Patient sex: F
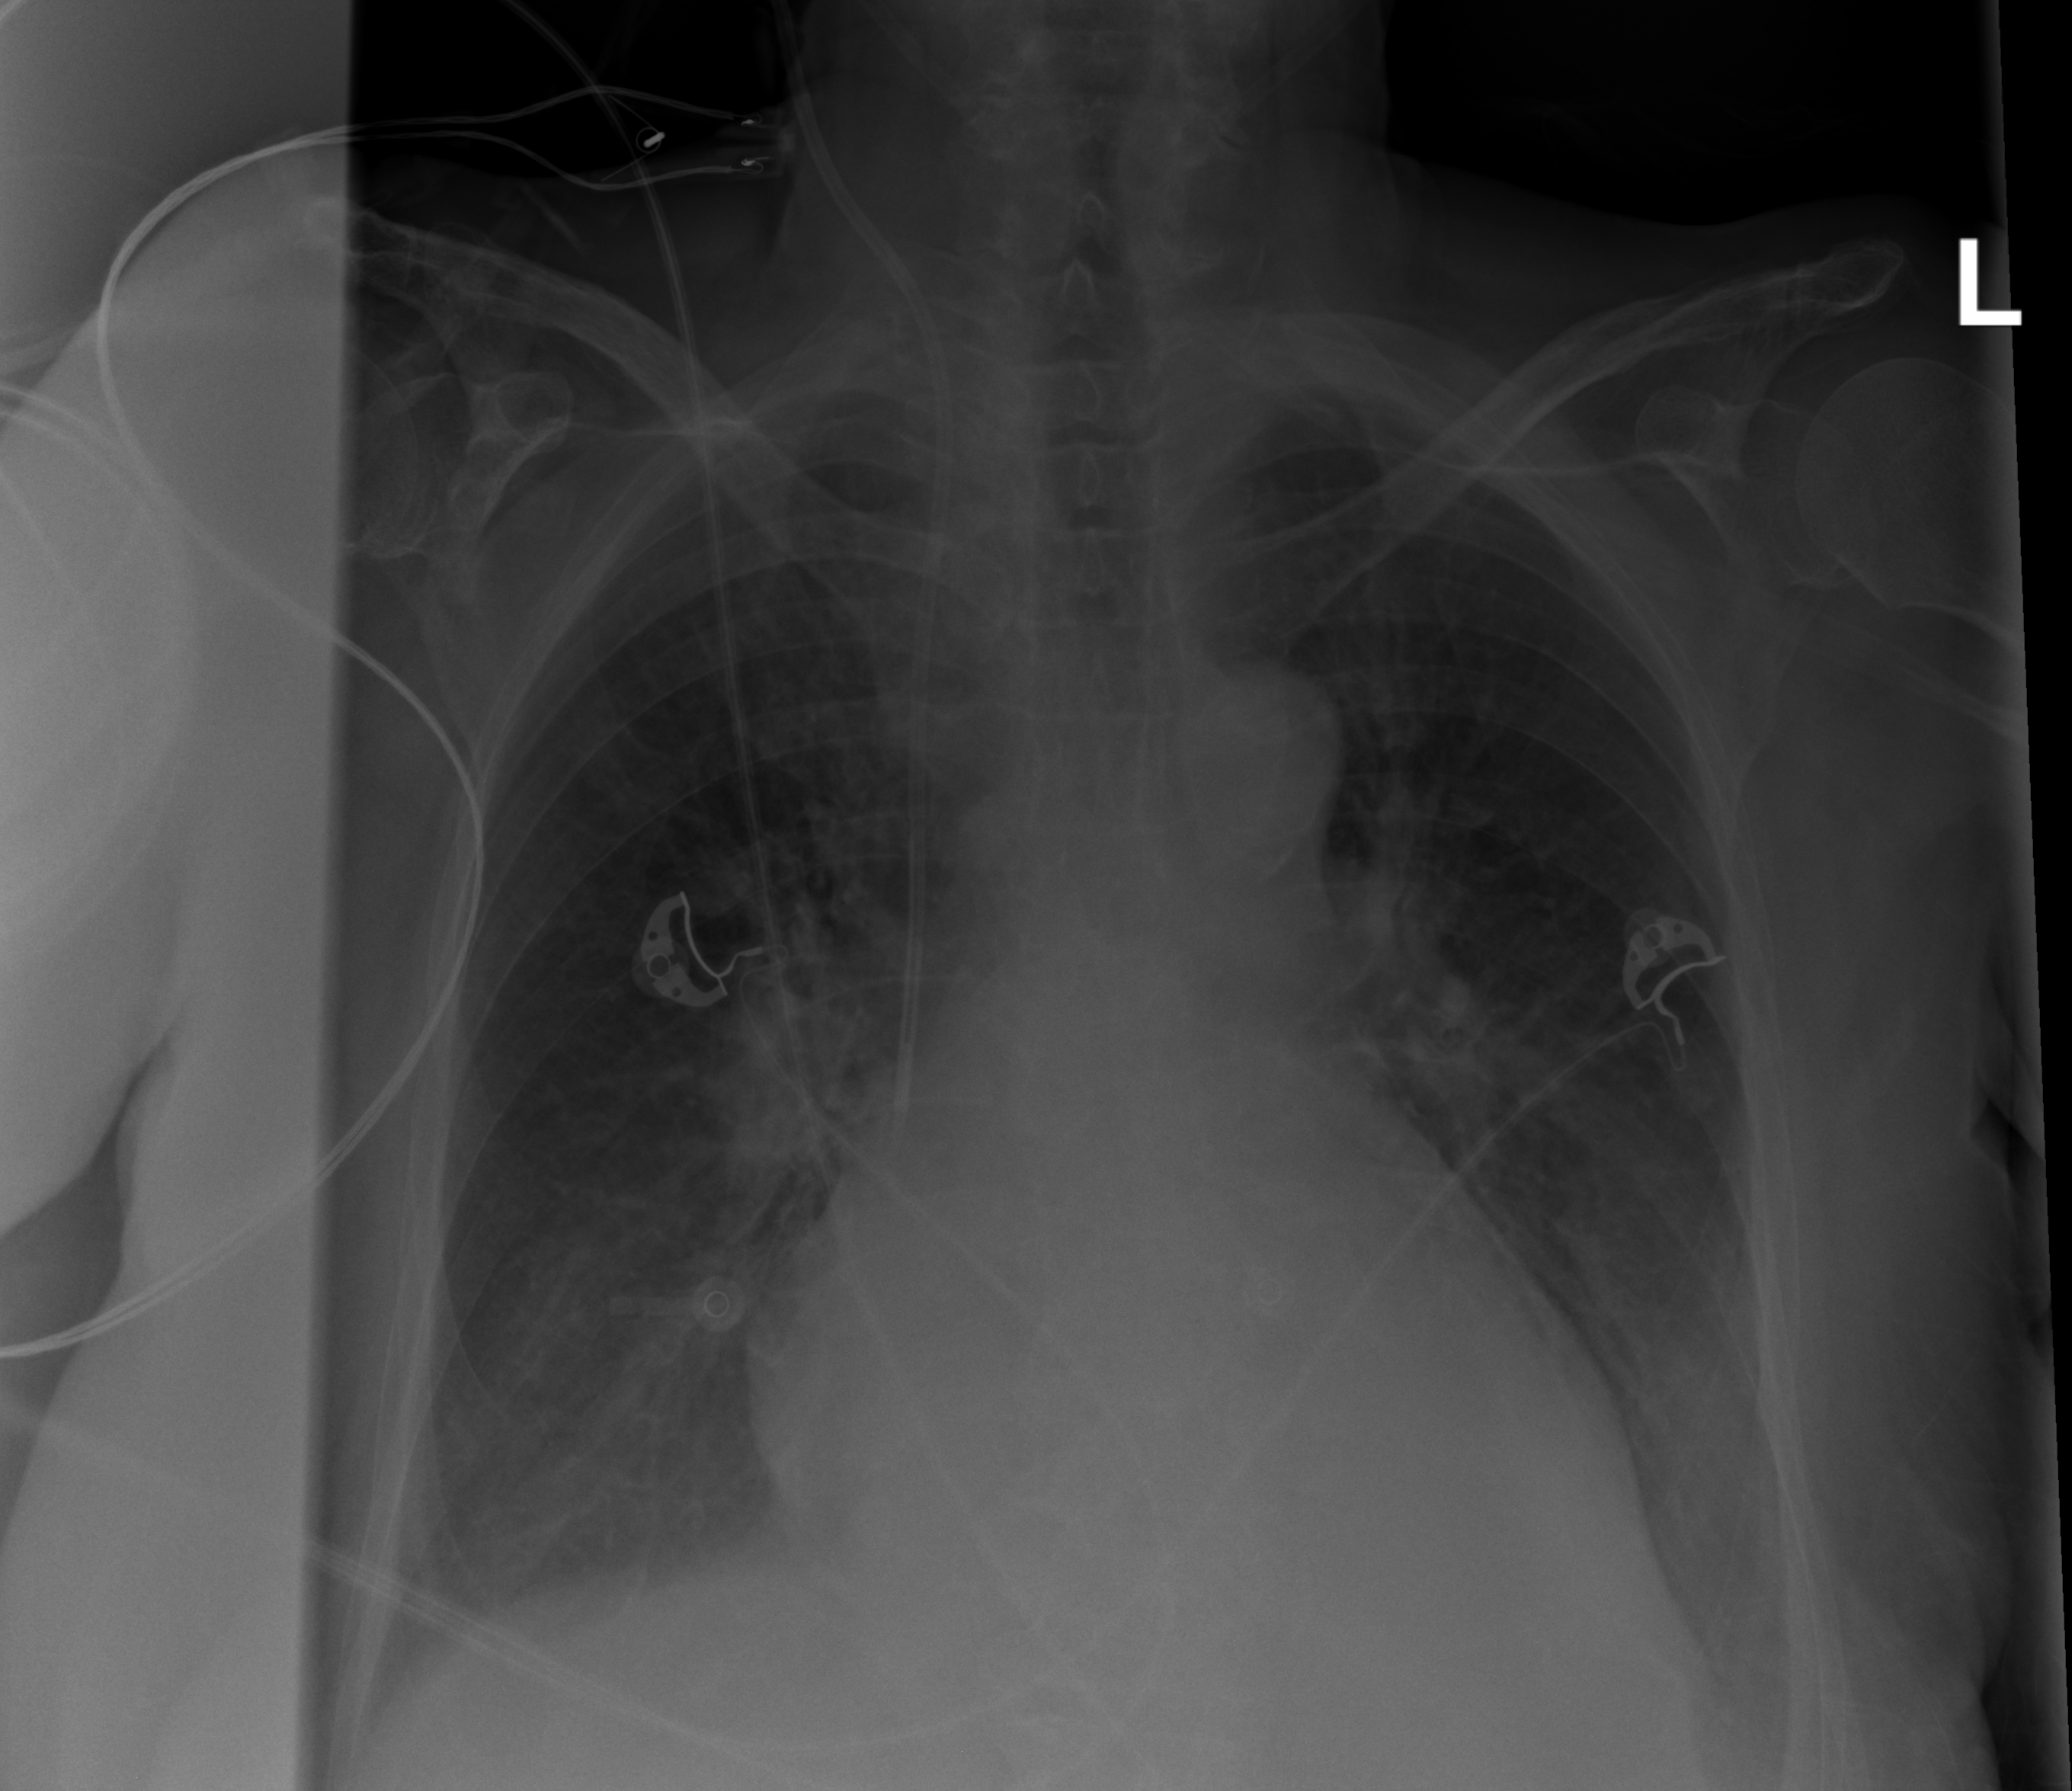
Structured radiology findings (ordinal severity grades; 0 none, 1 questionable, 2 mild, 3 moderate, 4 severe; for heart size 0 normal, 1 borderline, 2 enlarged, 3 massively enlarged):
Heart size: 3
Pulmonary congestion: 3
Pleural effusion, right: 2
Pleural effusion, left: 3
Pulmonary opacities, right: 0
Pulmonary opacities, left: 0
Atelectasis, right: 0
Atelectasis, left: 0